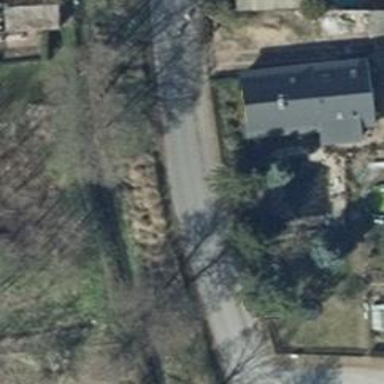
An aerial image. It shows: Residential road with sidewalks on both sides.